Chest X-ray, PA view. Patient: 59 years old, sex M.
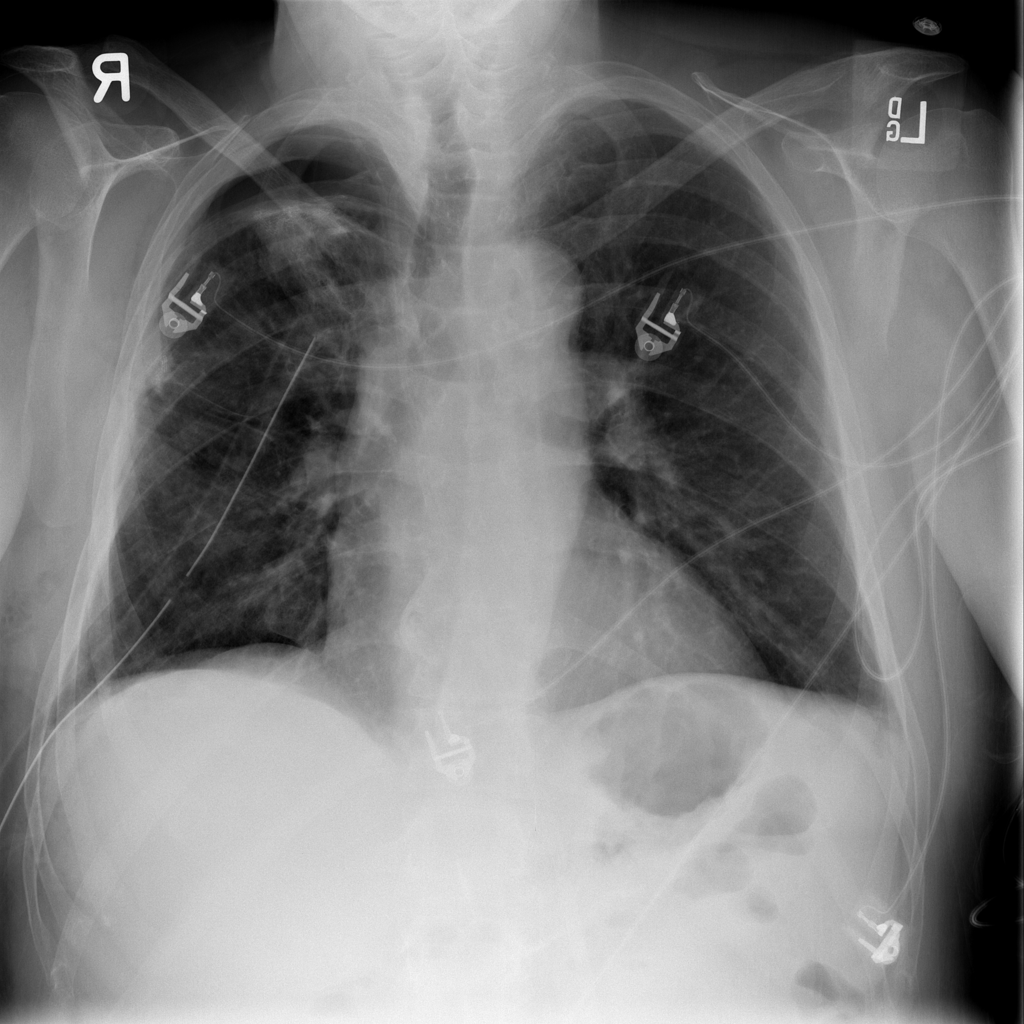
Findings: Effusion, Emphysema